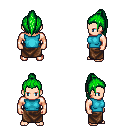
a pixel art fantasy rpg character, male body template, human, light skin, teal sleeveless shirt, robe skirt, green long topknot hairstyle, four views (front, back, left, right), 2x2 character sprite sheet, small pixel art, hard edges, no anti-aliasing